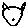
Label: cat